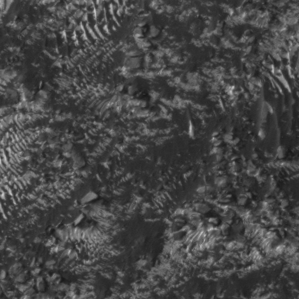
Label: frost